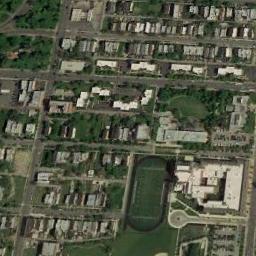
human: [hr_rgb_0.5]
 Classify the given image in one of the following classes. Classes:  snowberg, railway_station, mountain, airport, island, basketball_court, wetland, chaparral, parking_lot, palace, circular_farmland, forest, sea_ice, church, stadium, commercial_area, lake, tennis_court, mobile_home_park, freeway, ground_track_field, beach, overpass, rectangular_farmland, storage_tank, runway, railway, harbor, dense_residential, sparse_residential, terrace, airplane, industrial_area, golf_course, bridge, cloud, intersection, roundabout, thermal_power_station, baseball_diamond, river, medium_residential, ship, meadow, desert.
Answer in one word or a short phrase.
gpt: ground_track_field